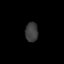
Tissue: prostate
Cell type: T cells
Senescence score: 0.3361
Nuclear area (px): 243
Mean DAPI intensity: 60.292